Interaction volume radius: 10 \u00c5
Interaction volume height: 25 \u00c5
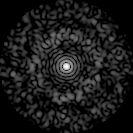
Disorder parameter: 0.8059